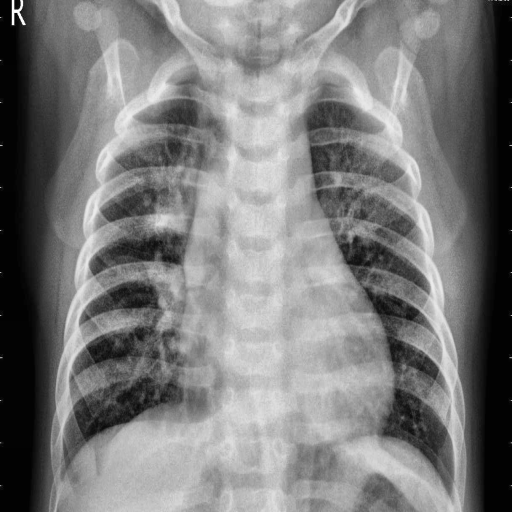
Finding: PNEUMONIA